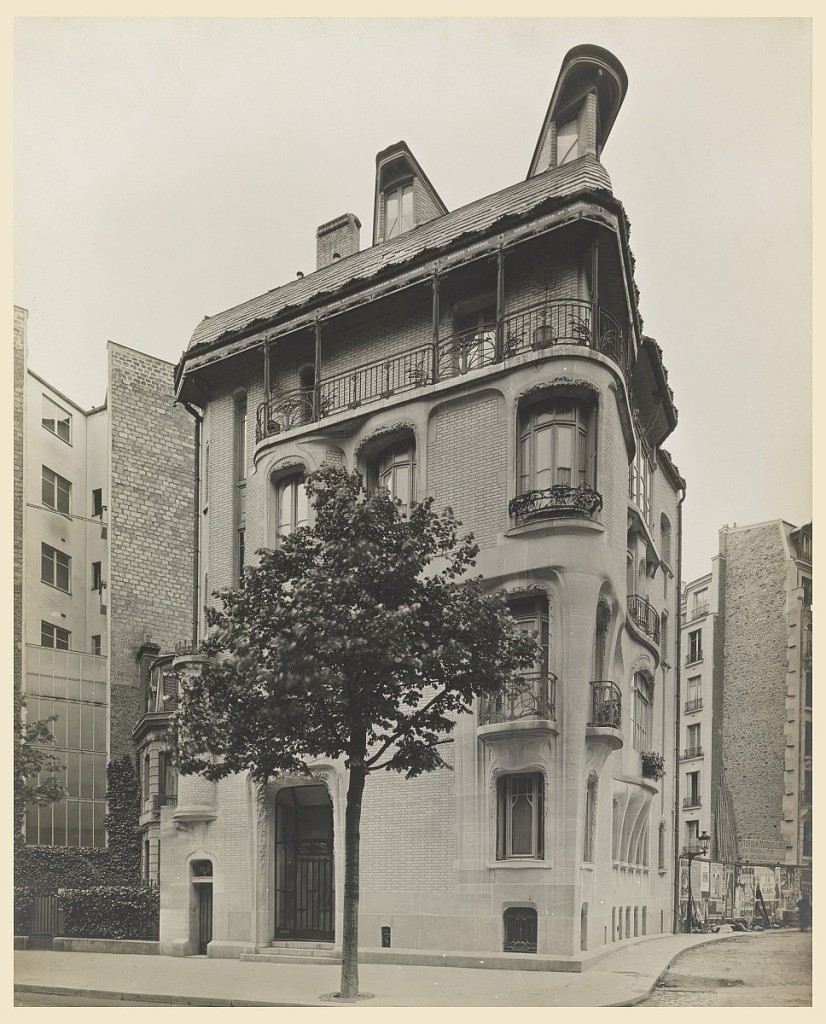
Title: Exterior View of the House of Hector Guimard
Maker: Hector Guimard, French, 1867–1942
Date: ca. 1910
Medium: Photographic print on sensitized paper
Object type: Photograph
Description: Photograph of the exterior facade of Hector Guimard's house, a four story dwelling situated at the corner of Rue Mozart in Paris. Constructed of brick with limestone trim and cast bronze balconies.